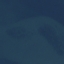
Land use / land cover class: SeaLake